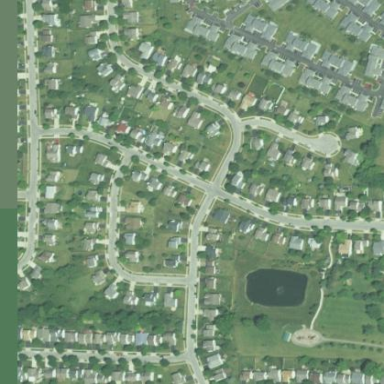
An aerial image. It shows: Residential area within neighborhood.